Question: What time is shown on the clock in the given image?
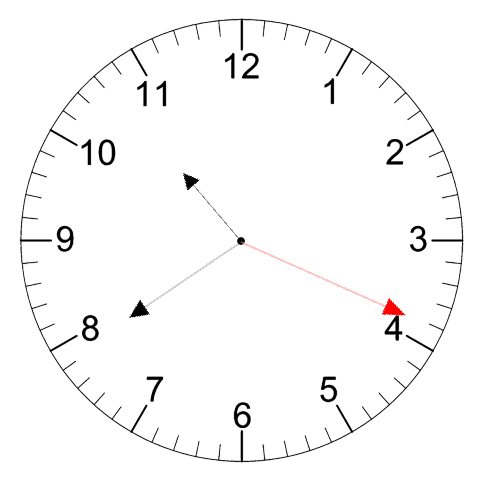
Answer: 10:39:19